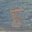
Label: 5